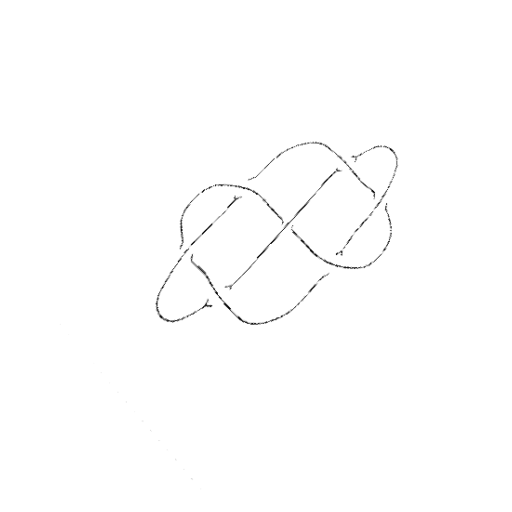
Crossing number: 7